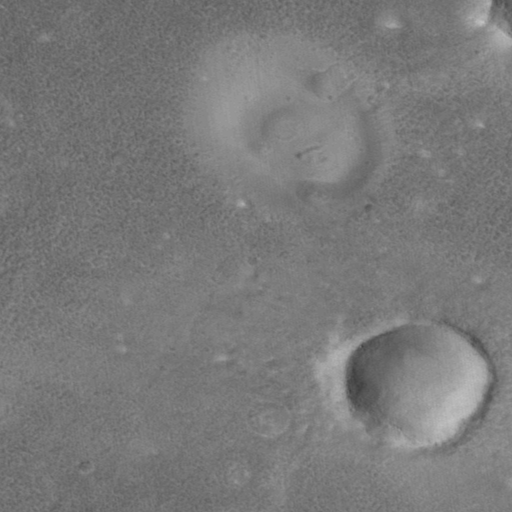
Classes present: Background, Cone